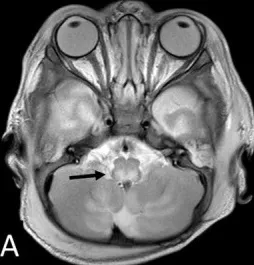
Axial T2-weighted . . , basal ganglia (black arrows.
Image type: radiology (mri)